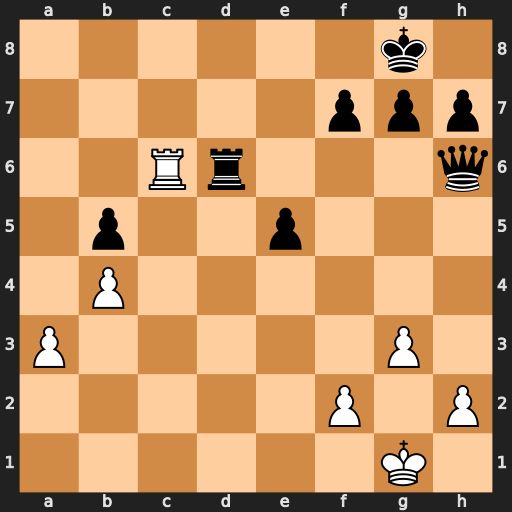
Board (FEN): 6k1/5ppp/2Rr3q/1p2p3/1P6/P5P1/5P1P/6K1
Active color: w
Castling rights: -
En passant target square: -
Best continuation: Rc8+ Rd8 Rxd8#